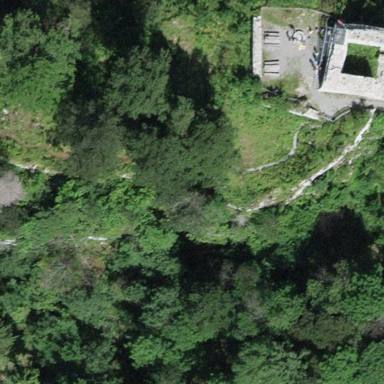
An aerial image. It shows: Majestic castle with rich historical significance.